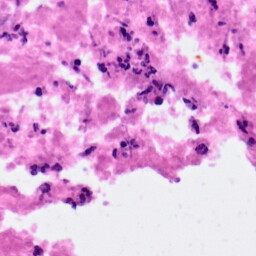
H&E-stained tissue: Pancreatic